Question: What is the result of this measurement?
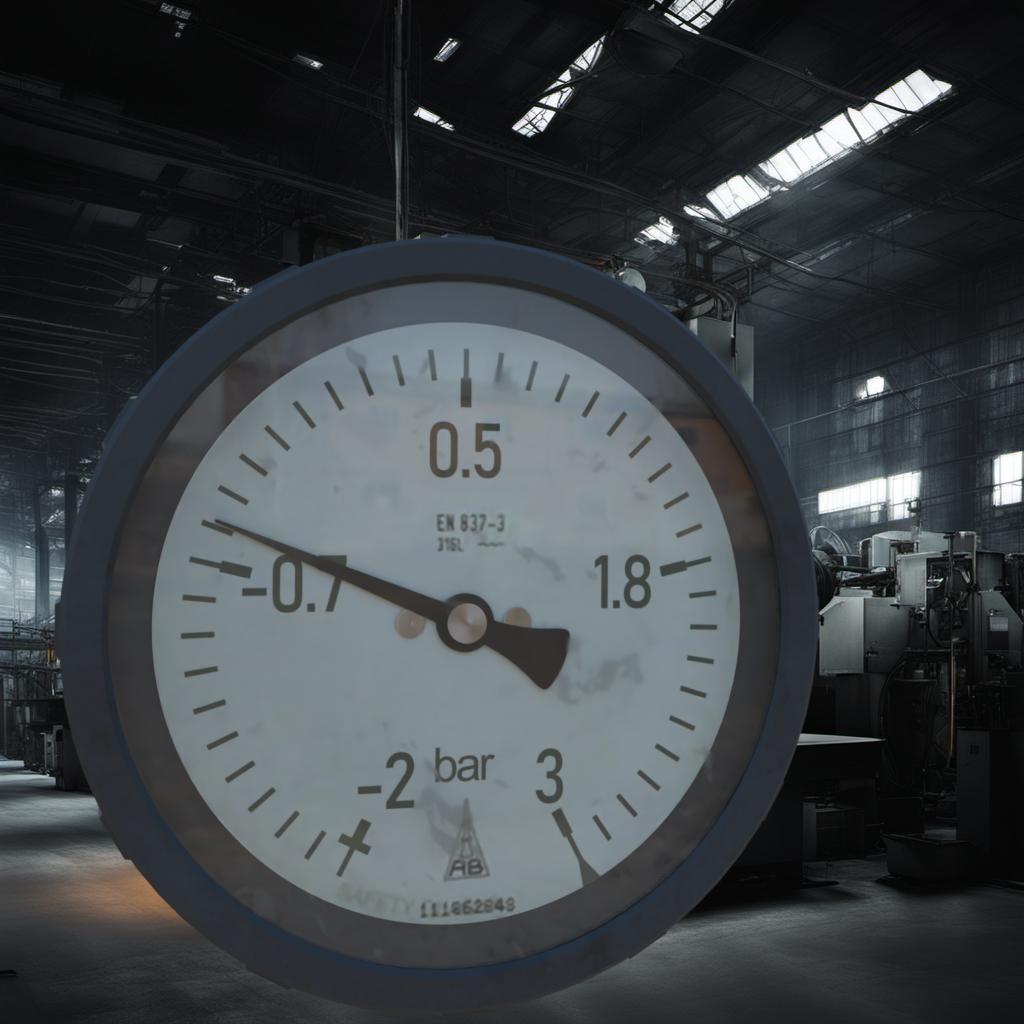
Answer: The result is -0.64
Question: What is the reading range of the measurement in the image?
Answer: The range is from -2 to 3
Question: What is the minimum and maximum value of this measurement?
Answer: The minimum value is -2 and the maximum value is 3